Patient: sex M, age 57
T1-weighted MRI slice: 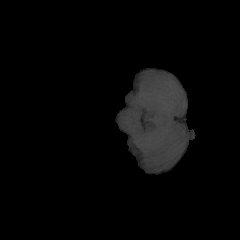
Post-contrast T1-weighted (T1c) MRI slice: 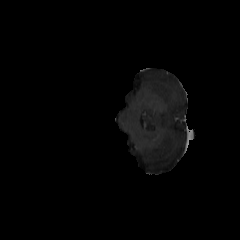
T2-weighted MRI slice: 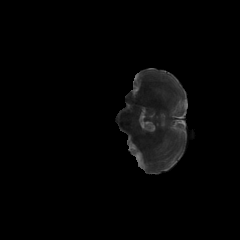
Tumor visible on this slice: no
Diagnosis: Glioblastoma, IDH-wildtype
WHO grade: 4